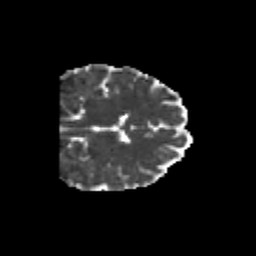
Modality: MD
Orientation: coronal
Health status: healthy
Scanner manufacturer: philips
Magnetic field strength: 3 T
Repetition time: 6.964 s
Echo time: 0.092 s